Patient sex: M
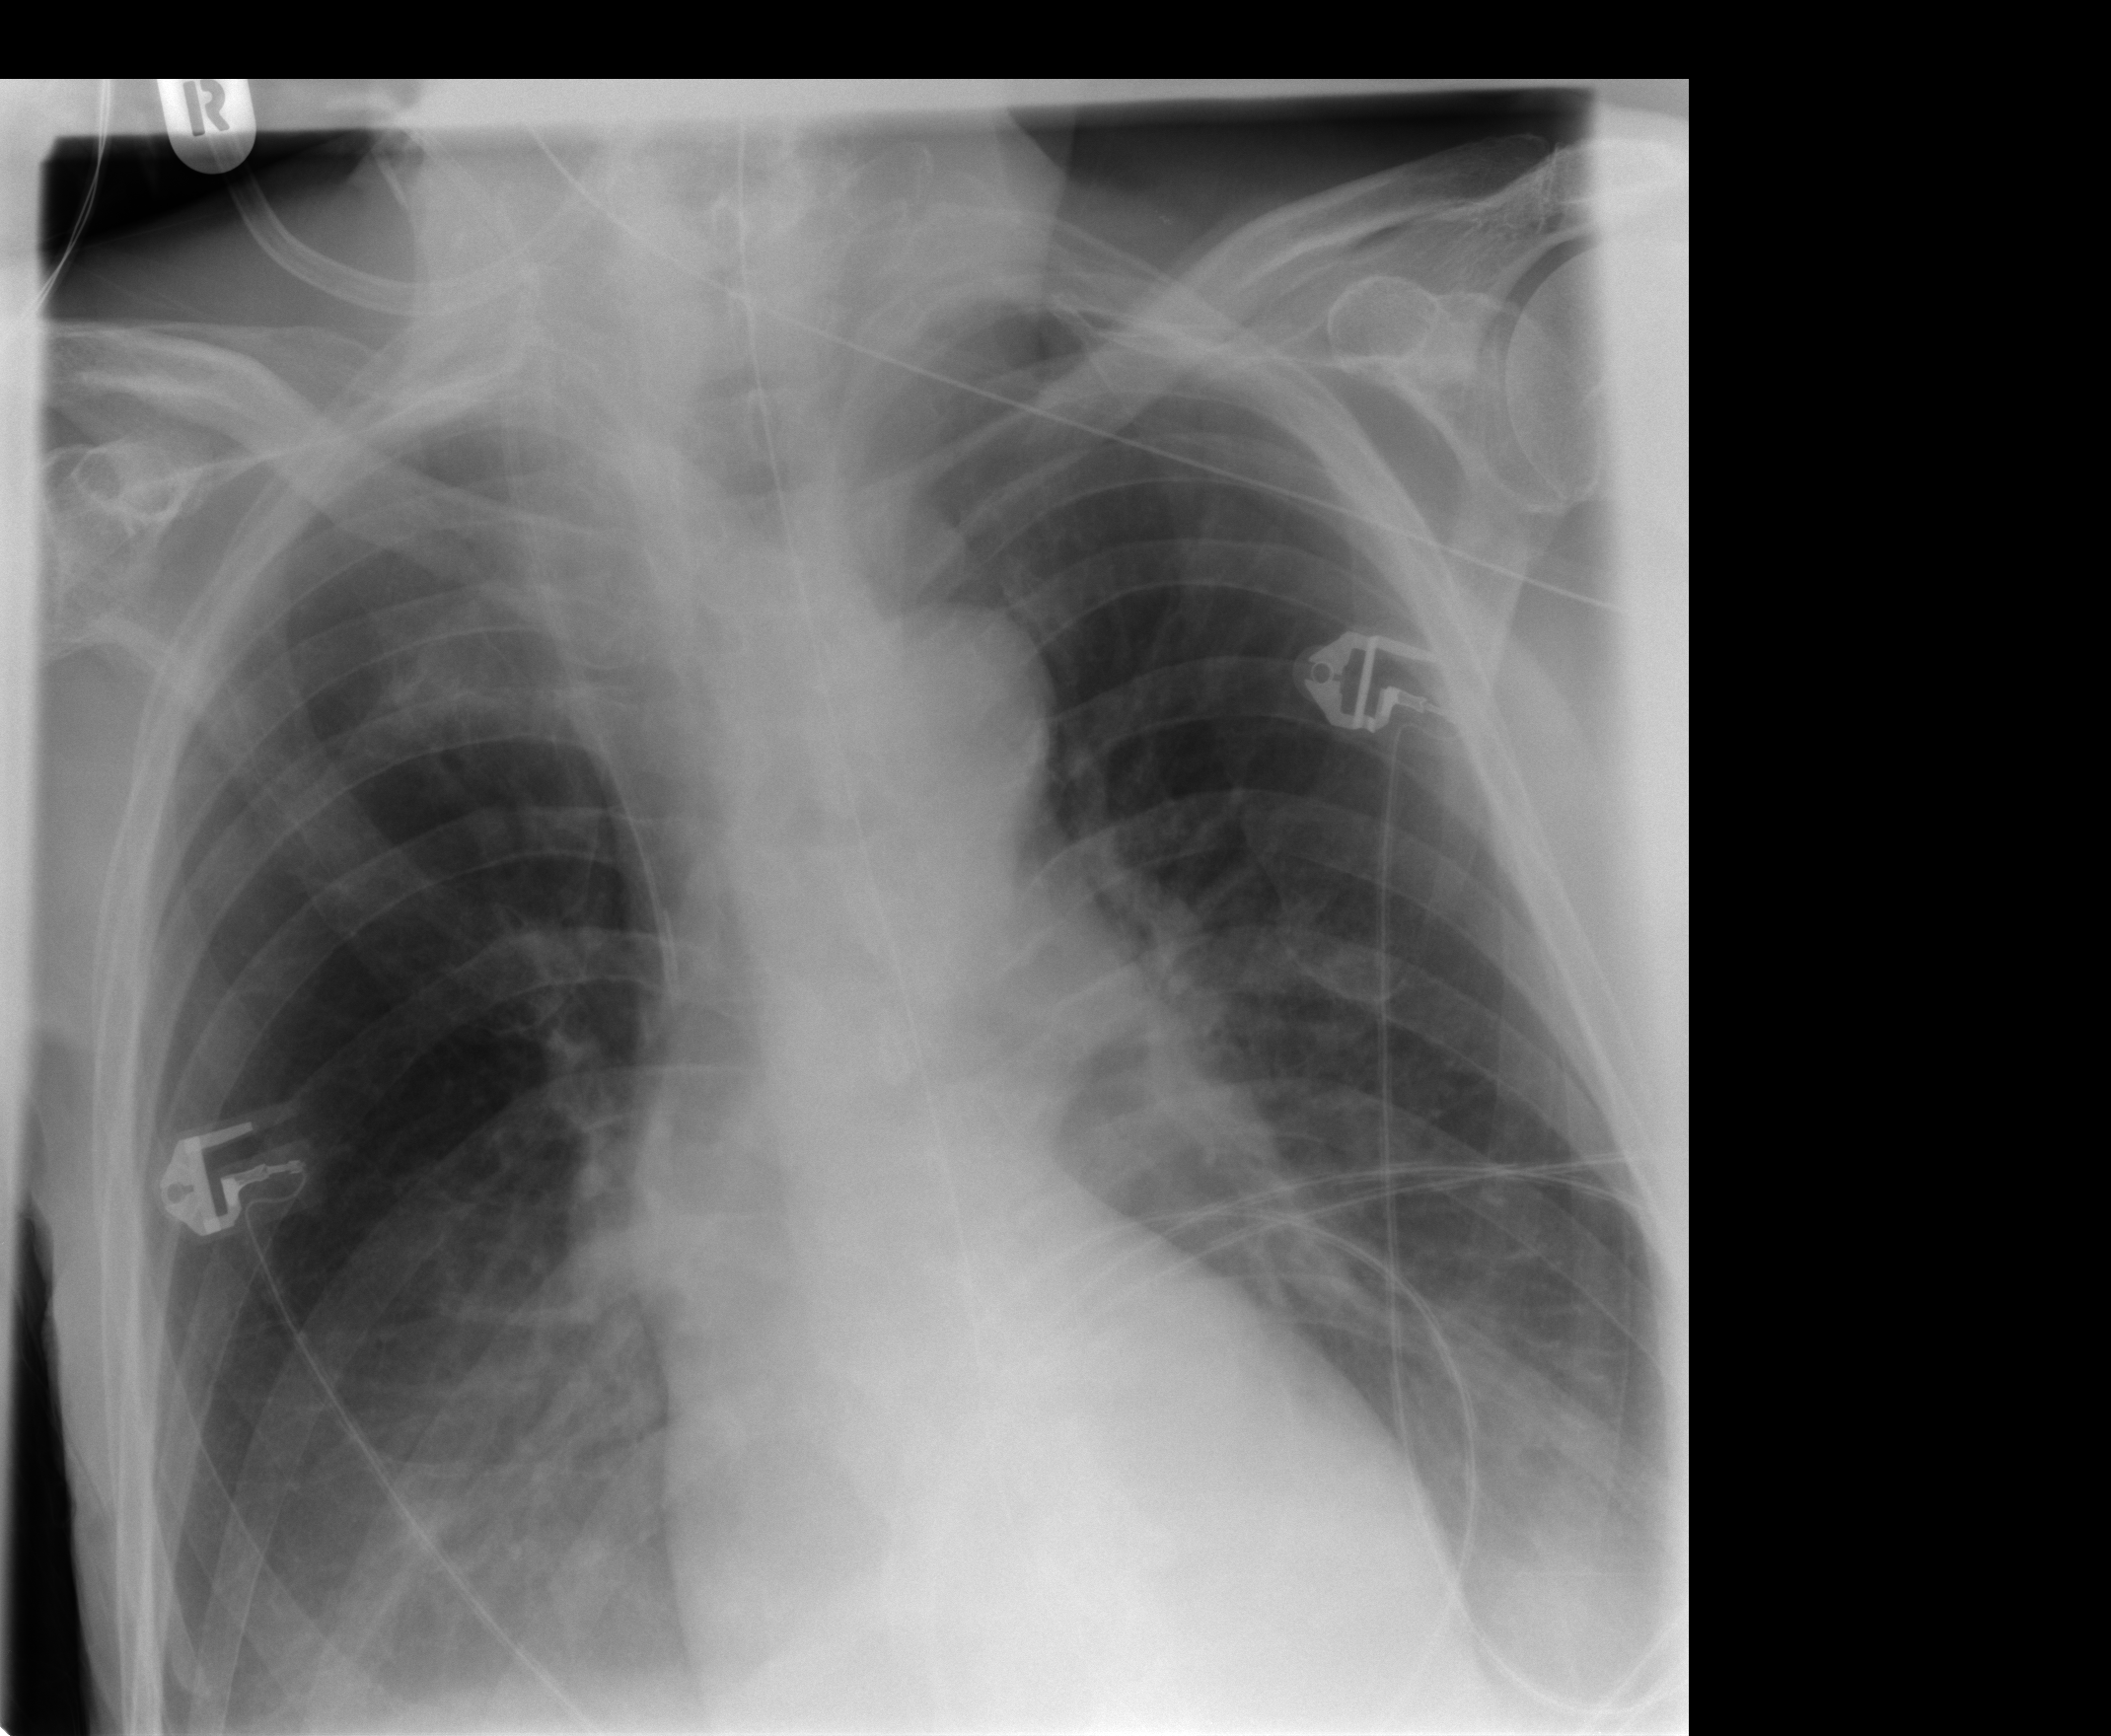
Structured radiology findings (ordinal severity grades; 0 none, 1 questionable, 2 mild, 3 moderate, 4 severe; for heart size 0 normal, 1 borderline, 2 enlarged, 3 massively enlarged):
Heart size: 0
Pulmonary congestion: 1
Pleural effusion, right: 2
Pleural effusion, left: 2
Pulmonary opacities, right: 0
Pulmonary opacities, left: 0
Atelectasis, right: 2
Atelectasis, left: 2